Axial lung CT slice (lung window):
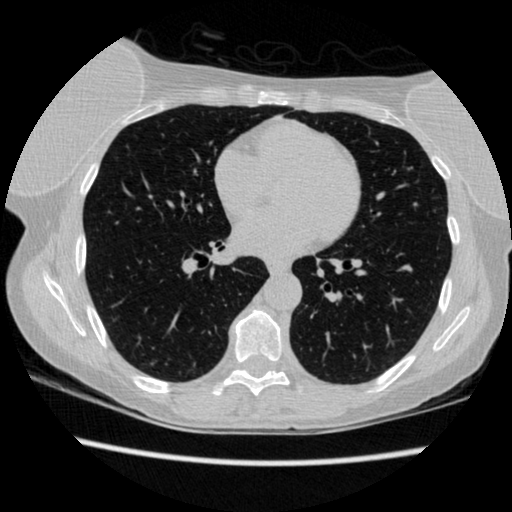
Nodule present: no